Question: I am working on an application that GETs data from a REST API. I am parsing the json against a concrete class and then stepping through that piece to either 'Update' or 'Insert' (depending of if the row exists) into a SQL database. Part of this is creating a Unique Identifier column with an 'SkillId' and an 'AccountId', aptly named 'AccountSkillId'. I believe I have traced the issue to my 'Add' portion of my 'Repository' because the 'Commit' works, but the 'Add' does not.
The 'Add' acts like the entity that I am passing is empty, but when I look at it in the locals it shows that it is not empty:

Here is the Code in my Business Layer that attempts
'''
public void GetSkills()
{
var dataContext = new LivePersonContext(ConfigurationWrapper.DataConnectionString);
var apiRequest = new OAuthRequest();
var builder = new StringBuilder("");
using (dataContext)
{
var uow = new UnitOfWork(dataContext);
var accountCredentialIds = uow.Accounts.GetAll().Select(c => c.AccountID).ToList();
foreach (var a in accountCredentialIds)
{
var account = a;
try
{
builder.Clear();
var consumerKey = uow.Accounts.GetById(account).ConsumerKey;
var consumerSecret = uow.Accounts.GetById(account).ConsumerSecret;
var token = uow.Accounts.GetById(account).Token;
var tokenSecret = uow.Accounts.GetById(account).TokenSecret;
builder.AppendFormat(ConfigurationWrapper.SkillsUri, account);
var uri = builder.ToString();
var response = apiRequest.OauthRequestResponse(uri, consumerKey, consumerSecret, token,
tokenSecret);
if (response != null)
{
using (var reader = new StreamReader(response.GetResponseStream()))
{
var json = reader.ReadToEnd();
var jsonObj = JsonConvert.DeserializeObject<List<Entity.Skills>>(json);
var currentSkillData = uow.SkillMeta.GetAll().Select(c => c.AccountSkillId).ToList();
foreach (var item in jsonObj)
{
if (item.id != null)
{
var itemId = int.Parse(item.id);
var string2 = item.id + account;
var accountSkillId = int.Parse(string2);
if (currentSkillData.Contains(accountSkillId))
{
var skillUpdate = uow.SkillMeta.GetById(accountSkillId);
// skillUpdate.AccountSkillID = int.Parse(accountSkillId);
//skillUpdate.AccountID = account;
//skillUpdate.SkillID = int.Parse(item.id);
skillUpdate.Name = item.name;
skillUpdate.IsDefault = item.isDefault;
skillUpdate.Description = item.description;
uow.Commit();
}
else
{
var addSkill = new lp_Skill_Meta
{
AccountSkillId = accountSkillId,
AccountId = account,
SkillId = itemId,
Name = item.name,
IsDefault = item.isDefault,
Description = item.description,
//TODO: Verify that they are only ever passing single values
Rel = item.links[0].rel,
Href = item.links[0].href
};
uow.SkillMeta.Add(addSkill);
uow.Commit();
}
}
}
}
}
}
catch (Exception exception)
{
var lEngine = new LoggerEngine{Logger = _logger};
lEngine.Log("ERROR: " + exception);
}
}
}
}
'''
Here is look at my Repository Abstract Class
'''
public abstract class Repository<T> : IRepository<T>
where T : class
{
protected DbSet<T> _objectSet;
public Repository(BaseContext context)
{
_objectSet = context.Set<T>();
}
#region IRepository<T> Members
public abstract T GetById(object id);
public IEnumerable<T> GetAll()
{
return _objectSet;
}
public IEnumerable<T> Query(Expression<Func<T, bool>> filter)
{
return _objectSet.Where(filter);
}
public void Add(T entity)
{
_objectSet.Add(entity);
}
public void Remove(T entity)
{
_objectSet.Remove(entity);
}
#endregion
}
'''
'BaseContext' is a 'DbContext' Abstraction in my DAL
Here is my Entity that I am trying to Add into my DB
'''
public class lp_Skill_Meta
{
[Key]
public long AccountSkillId { get; set; }
public int AccountId { get; set; }
public int SkillId { get; set; }
public string Name { get; set; }
public bool IsDefault { get; set; }
public string Description { get; set; }
public string Rel { get; set; }
public string Href { get; set; }
}
'''
Here is the schema of the DB:
'''
CREATE TABLE [dbo].[lp_Skill_Meta](
[AccountSkillId] [bigint] NOT NULL,
[AccountId] [int] NOT NULL,
[SkillId] [int] NOT NULL,
<URL> NULL,
[IsDefault] [bit] NULL,
<URL> NULL,
<URL> NULL,
<URL> NULL
) ON [PRIMARY]
'''
As you can see in the picture the entity is not empty when I pass it into the add and try to commit the change. But I still get:
> Cannot insert the value NULL into column 'AccountSkillId', table
'DatabaseName.dbo.lp_Skill_Meta'; column does not allow nulls. INSERT
fails.
The statement has been terminated.
I have been staring at this for a few hours now and have searched and searched and did not see this situation (not saying it isn't there), but any help would be amazing.
Based off of a SQL Trace hat tip to Jeff below in the comments here is the query that EF is trying to run
> exec sp_executesql N'INSERT [dbo].[lp_Skill]([AccountId], [SkillId],
[Name], [IsDefault], [Description], [Rel], [Href]) VALUES (@0, @1, @2,
@3, @4, @5, @6) SELECT [AccountSkillId] FROM [dbo].[lp_Skill] WHERE
@@ROWCOUNT > 0 AND [AccountSkillId] = scope_identity()' ,N'@0 int,@1
int,@2 nvarchar(max) ,@3 bit,@4 nvarchar(max) ,@5 nvarchar(max) ,@6
nvarchar(max) '
,@0=<PHONE>,@1=6,@2=N'Abusers',@3=0,@4=N'Abusers',@5=N'self',@6=N'<URL>'
AccountSkillId is not an identity column in the DB so this why its throwing the NULL. Now on to the search on how to get it to stop marking that column as an Identity...
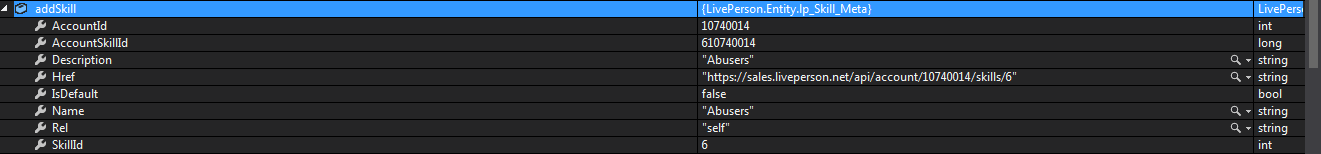
Answer: Per this question: <URL>
The answer came down to adding '[DatabaseGenerated(DatabaseGeneratedOption.None)]' to my Entity runs like a charm. Huge shout out to @JeffTreuting for pointing me in the right direction with the SQL Trace. I honestly hadn't even thought about that. Thanks again everyone!
'''
public class lp_Skill
{
[Key]
[DatabaseGenerated(DatabaseGeneratedOption.None)]
public long AccountSkillId { get; set; }
public int AccountId { get; set; }
public int SkillId { get; set; }
public string Name { get; set; }
public bool IsDefault { get; set; }
public string Description { get; set; }
public string Rel { get; set; }
public string Href { get; set; }
}
'''